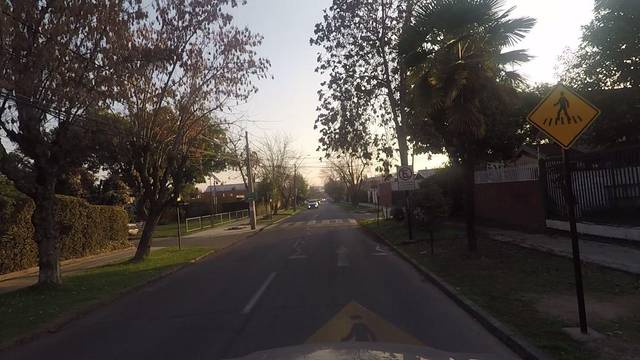
Region: Chile
Coordinates: -33.454, -70.558